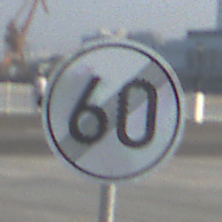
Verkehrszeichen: EndeGeschwindigkeit60
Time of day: SunriseSunset
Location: Outdoor (Urban)
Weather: Clear
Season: NotSpecified
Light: Natural